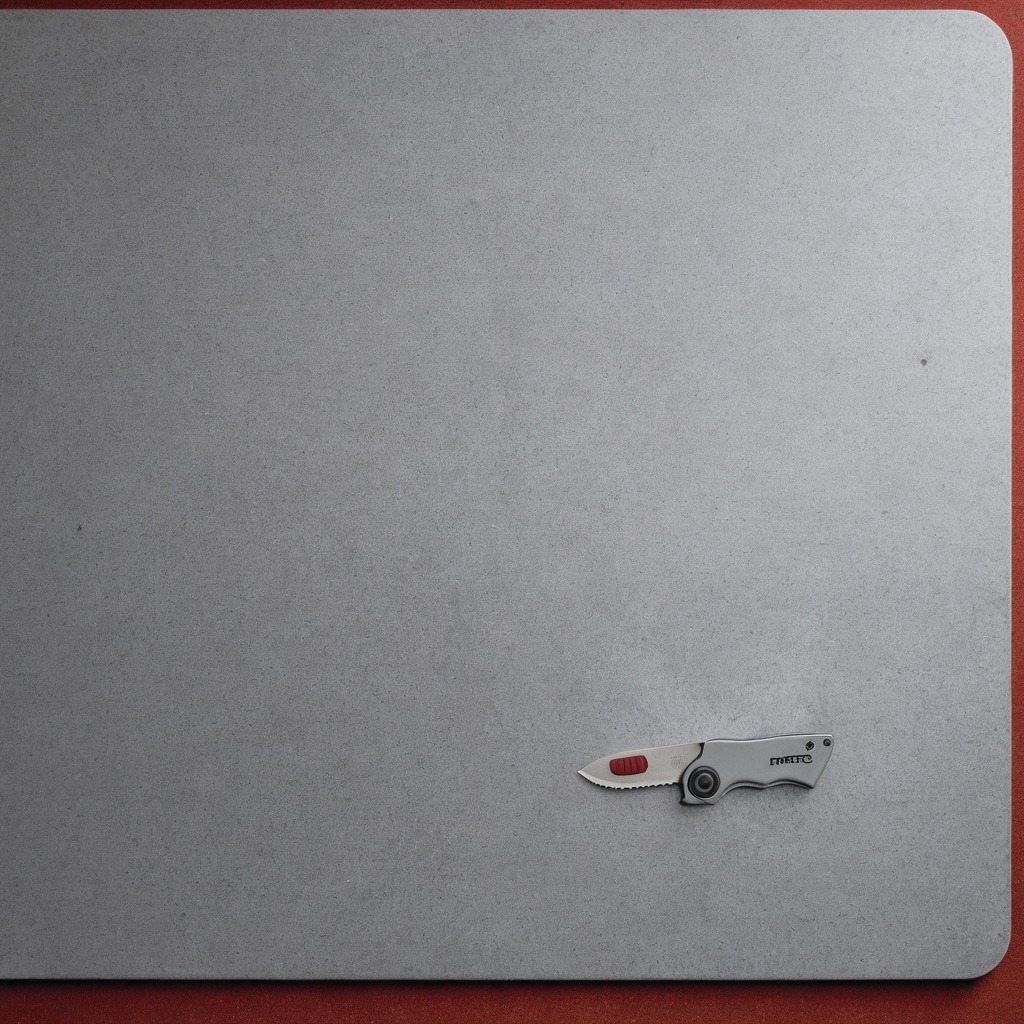
A utility knife is lying on the granite tabletop.